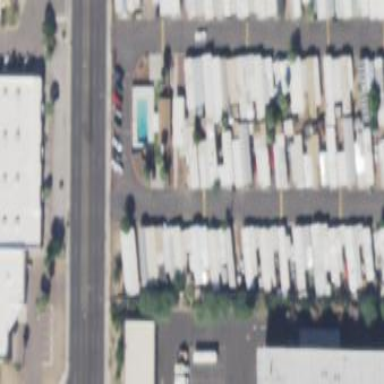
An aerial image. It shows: Residential area known as trailer park.